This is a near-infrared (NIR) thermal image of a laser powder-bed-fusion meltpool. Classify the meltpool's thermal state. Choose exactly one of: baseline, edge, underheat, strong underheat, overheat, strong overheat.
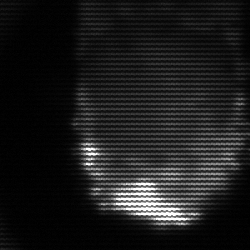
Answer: baseline